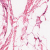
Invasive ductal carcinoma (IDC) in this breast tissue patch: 0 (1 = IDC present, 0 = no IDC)